Question: As you can see from the attached image, I've got a couple of workers that seem to be stuck. Those processes shouldn't take longer than a couple of seconds.

I'm not sure why they won't clear or how to manually remove them.
I'm on Heroku using Resque with Redis-to-Go and HireFire to automatically scale workers.
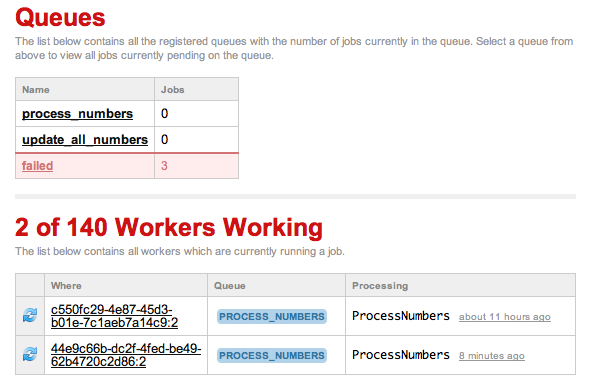
Answer: None of these solutions worked for me, I would still see this in redis-web:
'''
0 out of 10 Workers Working
'''
Finally, this worked for me to clear all the workers:
'''
Resque.workers.each {|w| w.unregister_worker}
'''